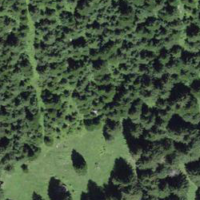
EUNIS habitat code: 43
Species observed at this site:
Asplenium trichomanes